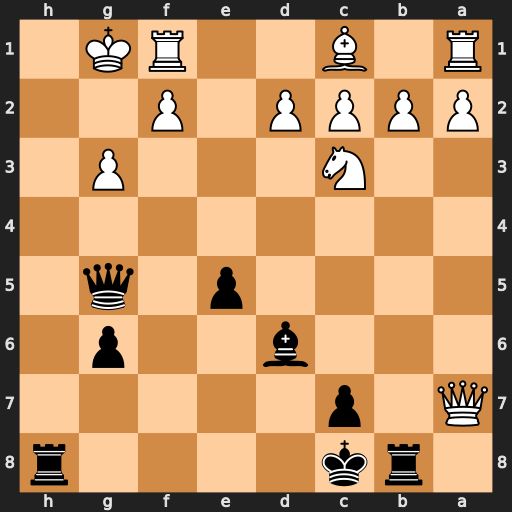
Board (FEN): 1rk4r/Q1p5/3b2p1/4p1q1/8/2N3P1/PPPP1P2/R1B2RK1
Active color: b
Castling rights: -
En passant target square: -
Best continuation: Qh5 Kg2 Qh3+ Kf3 Qxf1